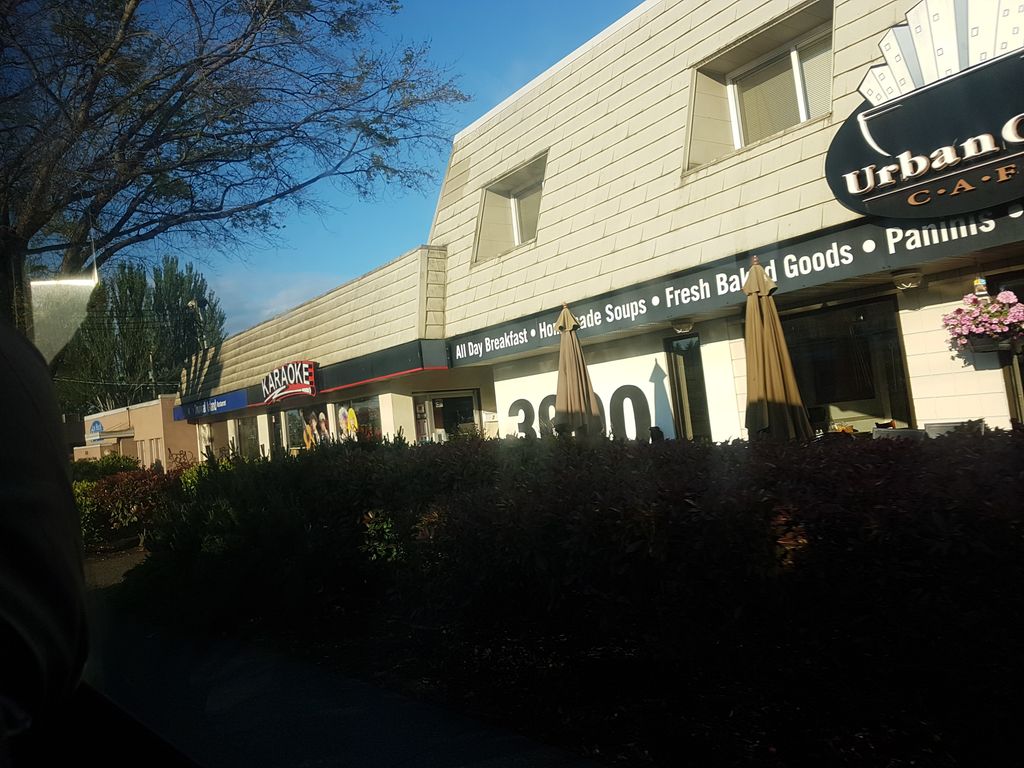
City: victoria